Question: I just started learning laravel by building a site with a payment platform.
After a successful payment i get an array returned when i do 'dd($paymentDetails);'

I want to store the reference into the user database but sadly I don't know how to do that.
Here's my controller
'''
public function handleGatewayCallback(Request $request)
{
$paymentDetails = Paystack::getPaymentData();
//dd($paymentDetails);
if ($request) {
$result = json_decode($request, true);
}
if (array_key_exists('data', $paymentDetails) && array_key_exists('status', $paymentDetails['data']) && ($paymentDetails['data']['status'] === 'success')) {
echo "Transaction was successful";
//Perform necessary action
}else{
echo "Transaction was unsuccessful";
}
// Now you have the payment details,
// you can store the authorization_code in your DB to allow for recurrent subscriptions
// you can then redirect or do whatever you want
}
'''
I'll appreciate it if I am pointed to beginner friendly reading materials or tutorials that'll help.
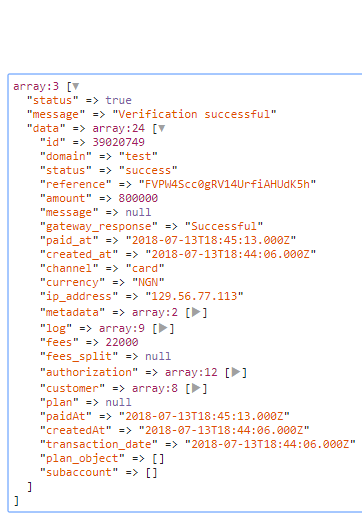
Answer: You shouldn't store the reference directly on the 'users' table, instead create an new table that set a relationship to 'users' and stores the reference. This way a User -> HasMany -> Payments:
'''
php artisan make:migration Payments --create=payments
// in your CreatePaymentsTable migration
$table->increments('id');
$table->unsignedInteger('user_id');
$table->unsignedInteger('reference');
...
// add more columns as needed
...
$table->foreign('user_id')->references('id')->on('users');
'''
Create the 'Payment' model and then add the relation in your 'User' model:
'''
public function payments()
{
return $this->hasMany(Payment::class);
}
'''
Now you can store the reference in your controller as follows:
'''
auth()->user()->payments()->create(['reference' => data_get($paymentDetails, 'data.reference')]);
'''